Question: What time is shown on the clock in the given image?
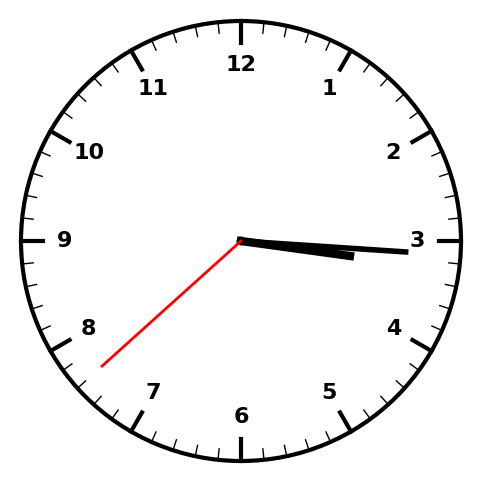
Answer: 03:15:38